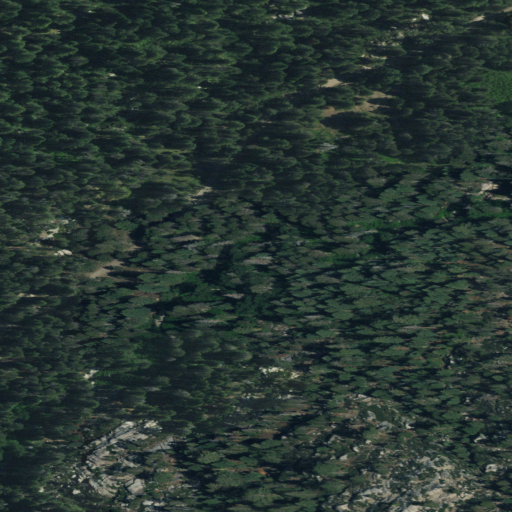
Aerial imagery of plain(s) in California named Woodchuck Flat containing evergreen forest, shrub, open development, low intensity development, and medium intensity development